Question: I'm trying to make a 2D game. I have an array of rectangles to represent attacks. I am trying to make them rotate so they are all rotated 45 degrees. When I try rendering more spells after the first, they glitch to random places around the screen. Here is my code:
'''
Rectangle[] waterBolt = new Rectangle[10];
float[] wba = new float[10];
int wbc = 0;
Graphics2D[] gwb = new Graphics2D[10];
public void renderSpell(Graphics2D g) {
for(int i=0; i<10; i++) {
if (waterBolt[i] != null) {
gwb[i] = (Graphics2D) g;
gwb[i].rotate(Math.toRadian(45), waterBolt[i].x, waterBolt[i].y);
gwb[i].fill(waterBolt[i]);
}
}
}
public void castSpell(int spellID) {
waterBolt[wbc] = new Rectangle(playerX, playerY, 16, 16);
wba[wbc] = (float) Math.toRadians(Math.atan2(mouseX - playerX, mouseY - playerY));
wbc++;
if (wbc >= 10) {
wbc = 0;
}
}
'''
And here is what is happening to my screen when I cast them all standing still:

They all rotate 45 more degrees every time I click to cast, but I don't know how to fix it.
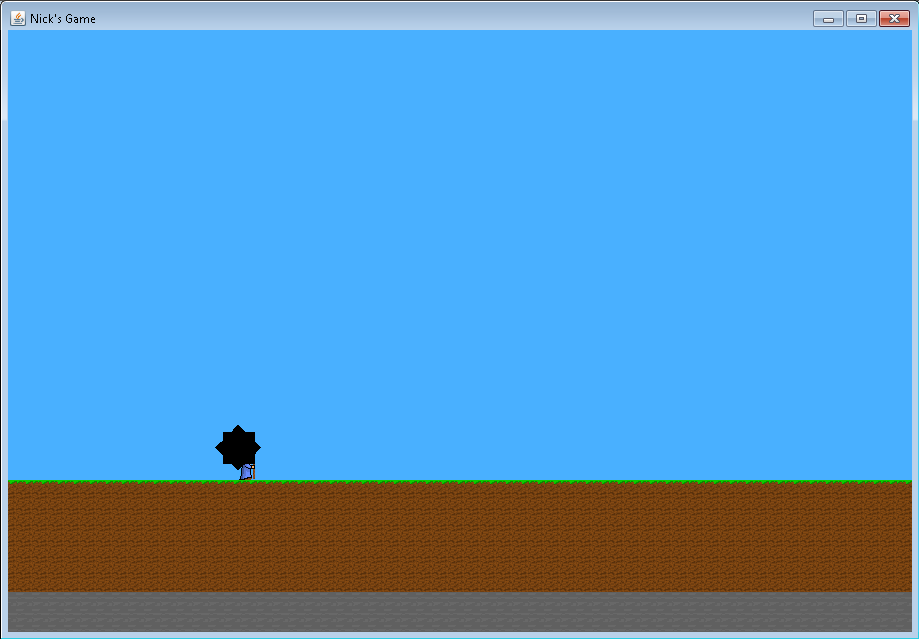
Answer: Keep in mind that when you call 'gwb[i] = (Graphics2D) g;', you are not making a copy of 'g'. Instead, each of your rectangles is being rotated by the cumulative sum of all of your previous rotations. Try something like this instead:
'''
public void renderSpell(Graphics2D g) {
AffineTransform transform = g.getTransform();
for(int i=0; i<waterBolt.length; i++) {
if (waterBolt[i] != null) {
g.rotate(Math.toRadian(45), waterBolt[i].x, waterBolt[i].y);
g.fill(waterBolt[i]);
g.setTransform(transform); // back to original orientation
}
}
}
'''